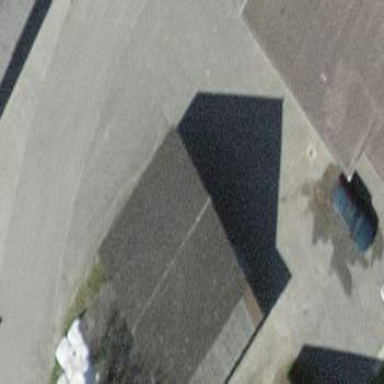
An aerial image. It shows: Barn.